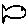
Label: fish